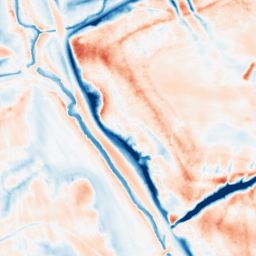
Category: multiscale
Decomposition family: dog_multiscale
Decomposition parameters: sigma_ratio: 2
n_scales: 4
base_sigma: 0.5
Upsampling method: quadratic
Upsampling parameters: scale: 8
Upsampling scale: 8